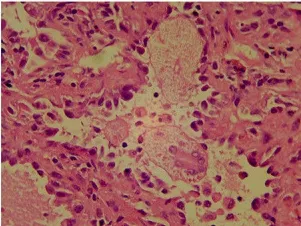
The pathological images of two GGOs show that the heteromorphic cells are arranged in the form of acini, the cells are dense, the nucleus is hyperchromatic, the cytoplasm is abundant and eosinophilic, peripheral fibrous tissue and lymphocyte proliferate. (D) Lesions in anterior basal segment of right lower lobe, HE x400.
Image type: pathology (h&e)